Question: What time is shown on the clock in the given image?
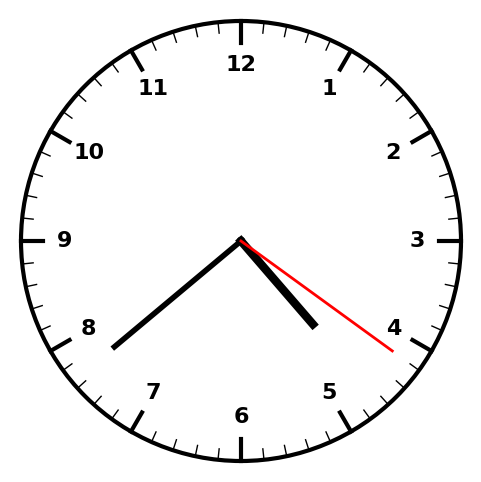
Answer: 04:38:21